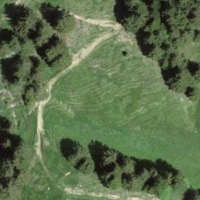
EUNIS habitat code: 24
Species observed at this site:
Caltha palustris